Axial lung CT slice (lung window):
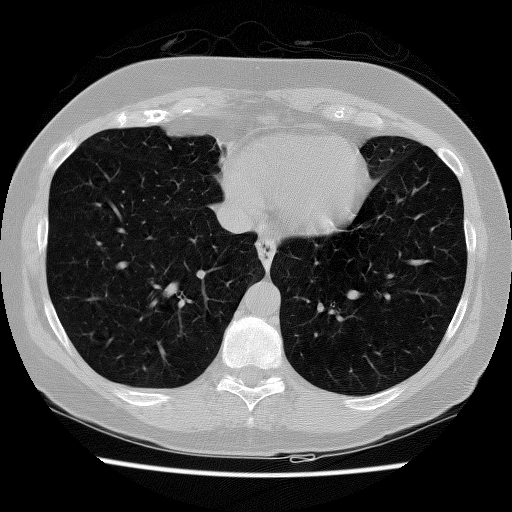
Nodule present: no